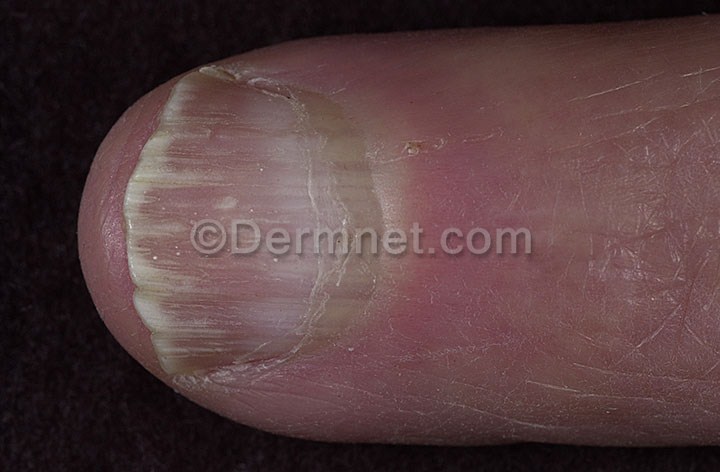
Disease: Nail Fungus and other Nail Disease